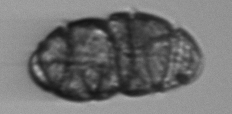
Label: Margalefidinium